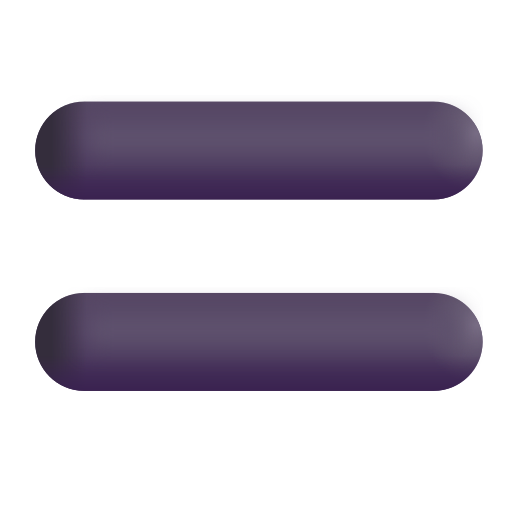
heavy equals sign color